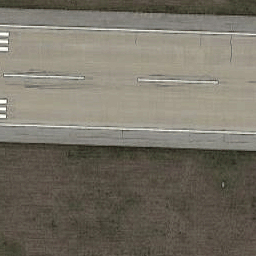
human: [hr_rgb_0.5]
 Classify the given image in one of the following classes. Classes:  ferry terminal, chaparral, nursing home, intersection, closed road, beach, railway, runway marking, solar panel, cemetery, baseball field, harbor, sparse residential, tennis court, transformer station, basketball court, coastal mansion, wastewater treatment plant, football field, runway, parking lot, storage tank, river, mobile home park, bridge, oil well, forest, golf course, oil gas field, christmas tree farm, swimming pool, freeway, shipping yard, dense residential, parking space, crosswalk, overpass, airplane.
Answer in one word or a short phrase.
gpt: runway